Interaction volume radius: 5 \u00c5
Interaction volume height: 20 \u00c5
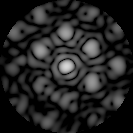
Disorder parameter: 0.4083